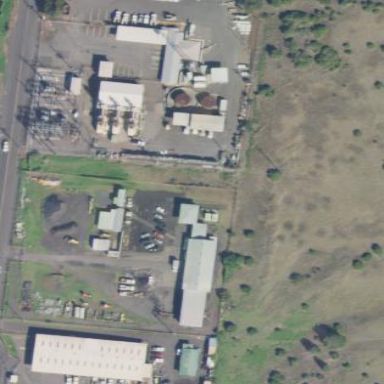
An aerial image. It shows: Industrial area with power plant surrounded by fence.